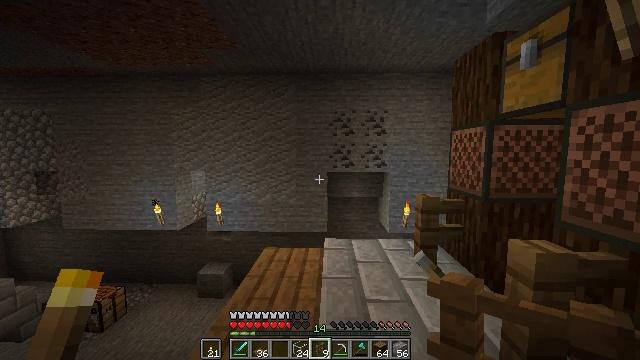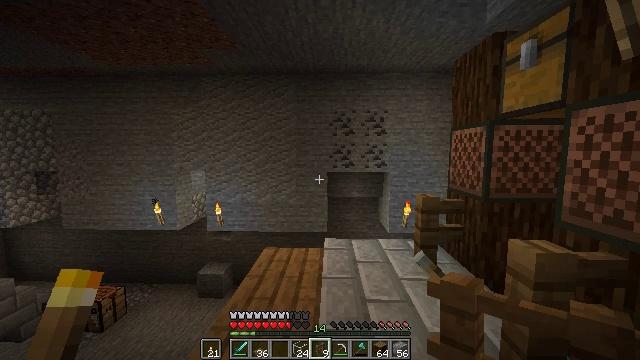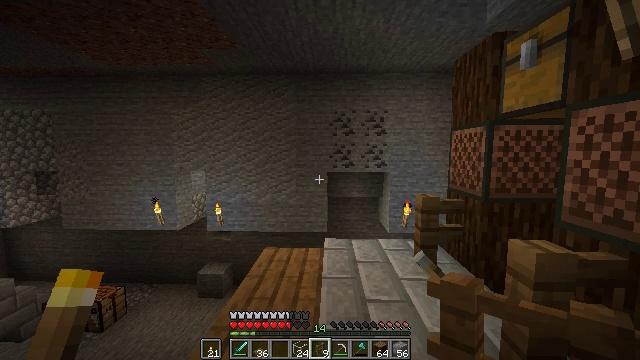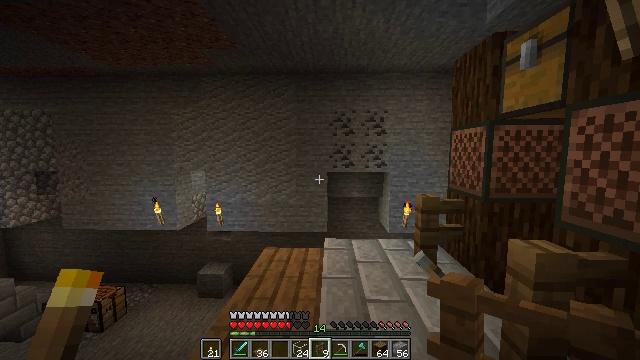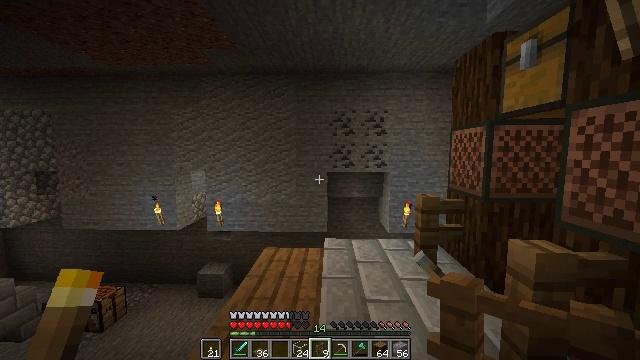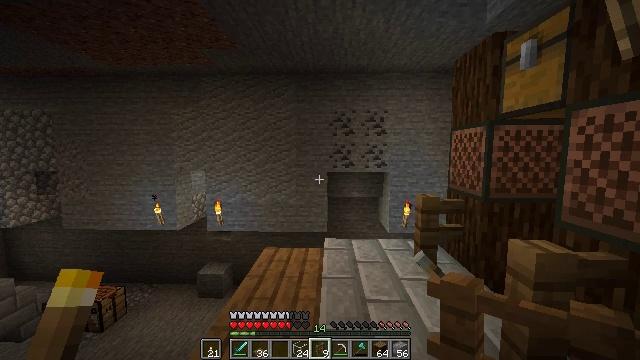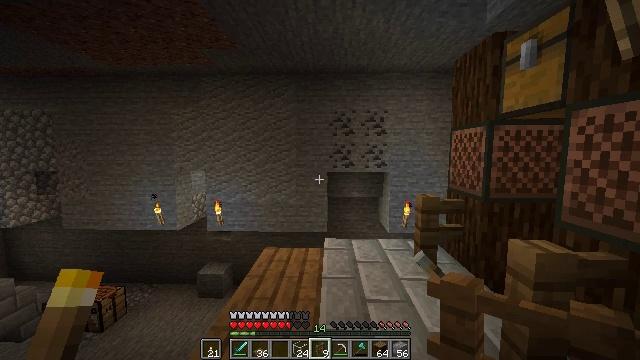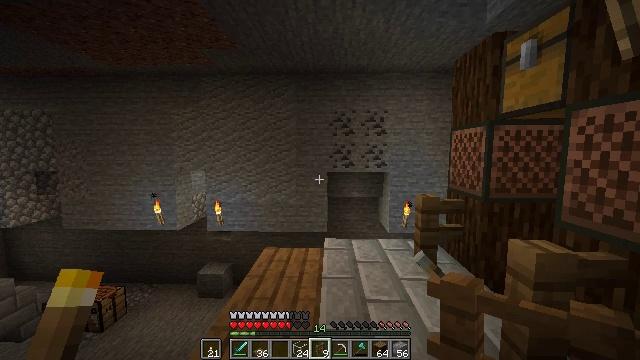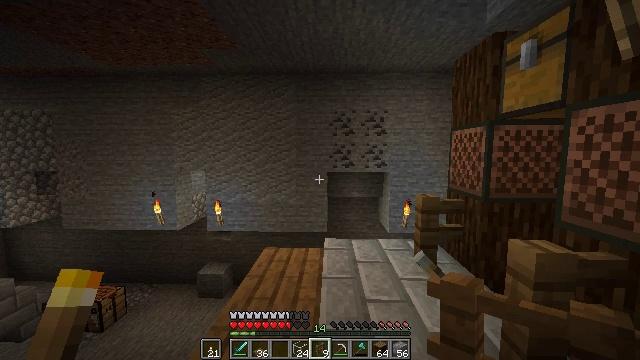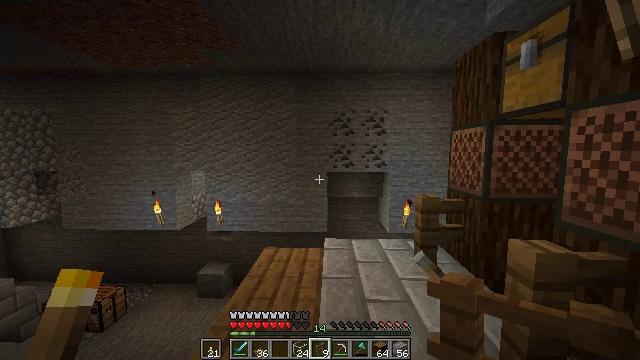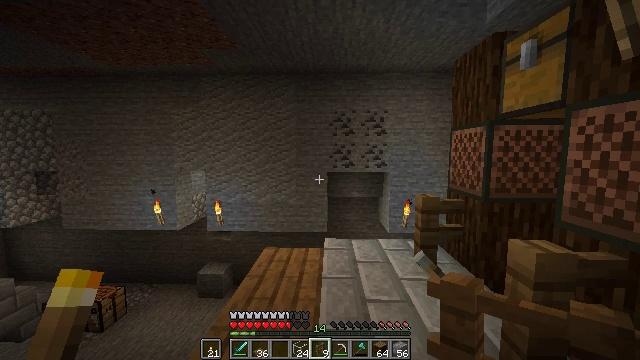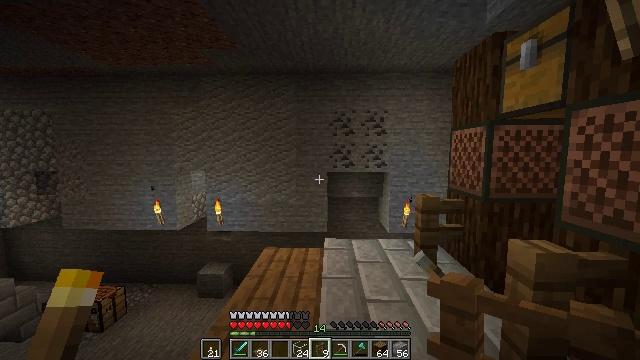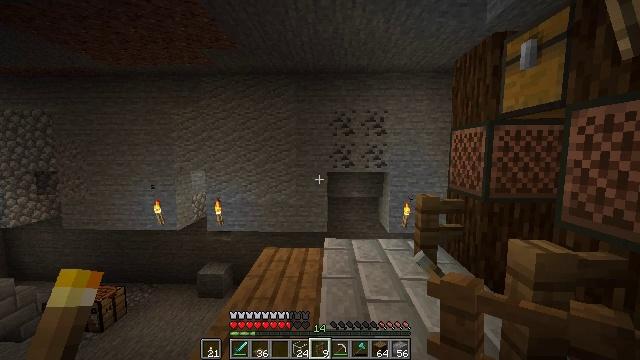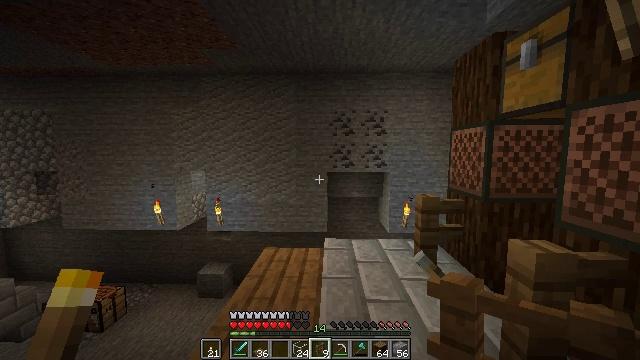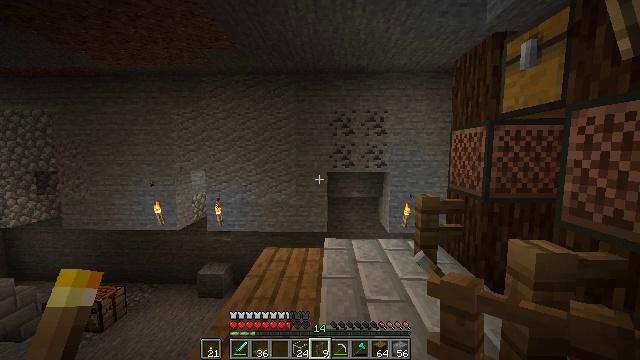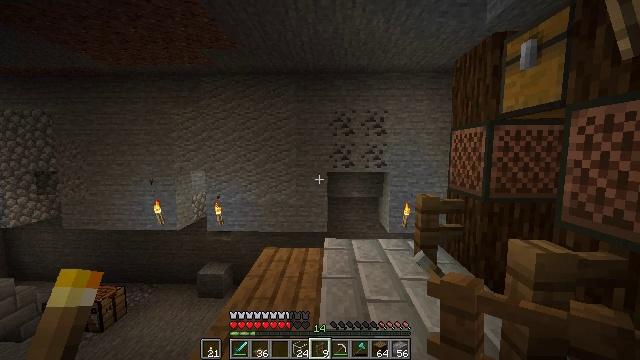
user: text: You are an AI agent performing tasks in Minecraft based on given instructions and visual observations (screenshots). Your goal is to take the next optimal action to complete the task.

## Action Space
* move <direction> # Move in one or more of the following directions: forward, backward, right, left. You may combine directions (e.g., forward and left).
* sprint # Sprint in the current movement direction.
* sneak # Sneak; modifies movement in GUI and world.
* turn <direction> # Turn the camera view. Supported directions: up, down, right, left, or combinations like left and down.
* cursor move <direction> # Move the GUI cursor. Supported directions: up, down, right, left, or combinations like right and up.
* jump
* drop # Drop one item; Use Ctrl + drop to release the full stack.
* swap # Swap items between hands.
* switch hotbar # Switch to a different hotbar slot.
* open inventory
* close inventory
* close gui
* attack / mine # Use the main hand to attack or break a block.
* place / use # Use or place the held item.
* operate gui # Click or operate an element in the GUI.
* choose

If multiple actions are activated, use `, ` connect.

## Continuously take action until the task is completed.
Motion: motion action
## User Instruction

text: Get spruce stairs by crafting them in the crafting table.
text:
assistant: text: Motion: no_op
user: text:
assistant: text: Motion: no_op
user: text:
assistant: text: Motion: no_op
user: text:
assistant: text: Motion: no_op
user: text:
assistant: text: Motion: no_op
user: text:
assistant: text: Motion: no_op
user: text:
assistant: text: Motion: no_op
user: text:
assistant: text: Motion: no_op
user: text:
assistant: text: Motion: no_op
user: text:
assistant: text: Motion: no_op
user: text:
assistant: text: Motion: no_op
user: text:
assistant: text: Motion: no_op
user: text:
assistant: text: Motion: no_op
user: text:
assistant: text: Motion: no_op
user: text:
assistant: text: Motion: no_op
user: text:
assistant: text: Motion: no_op
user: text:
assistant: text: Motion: no_op
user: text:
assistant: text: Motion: no_op
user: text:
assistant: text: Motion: no_op
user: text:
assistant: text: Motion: no_op
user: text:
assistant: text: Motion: no_op
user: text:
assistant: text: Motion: no_op
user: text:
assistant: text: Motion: no_op
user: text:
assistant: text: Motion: no_op
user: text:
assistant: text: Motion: no_op
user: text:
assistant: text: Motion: no_op
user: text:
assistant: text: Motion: no_op
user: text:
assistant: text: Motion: no_op
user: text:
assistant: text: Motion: no_op
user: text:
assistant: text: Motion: no_op